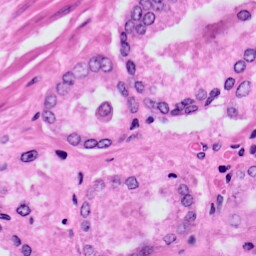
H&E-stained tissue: Prostate